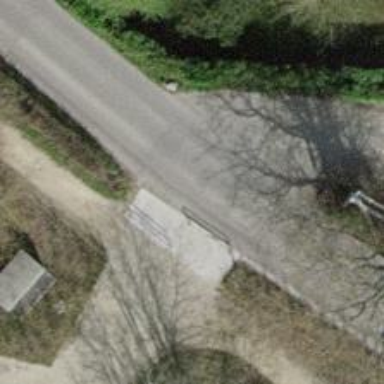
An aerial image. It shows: Compacted footway.